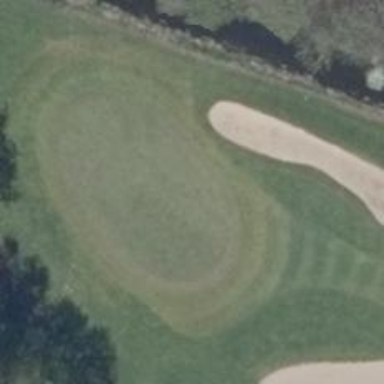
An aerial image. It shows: Golf hole.